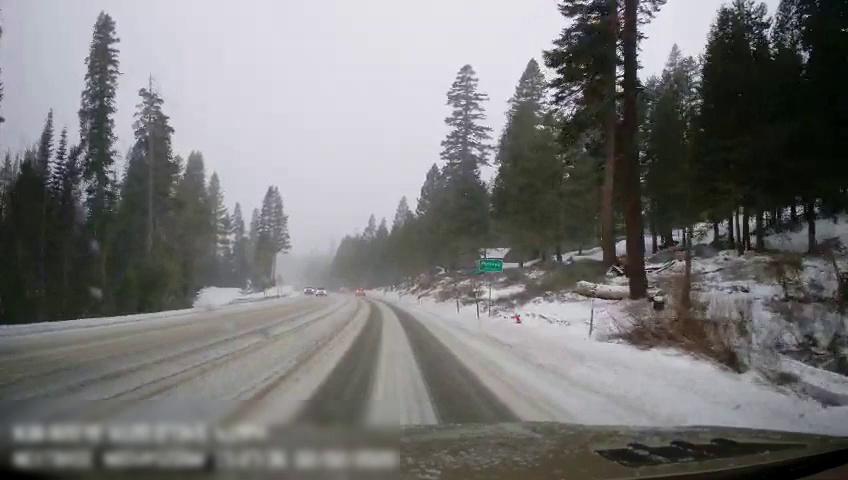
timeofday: Day
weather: Snowy
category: Drivable Space
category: Vehicles | Truck
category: Vehicles | SUV
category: Vehicles | Car
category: Traffic | Signs